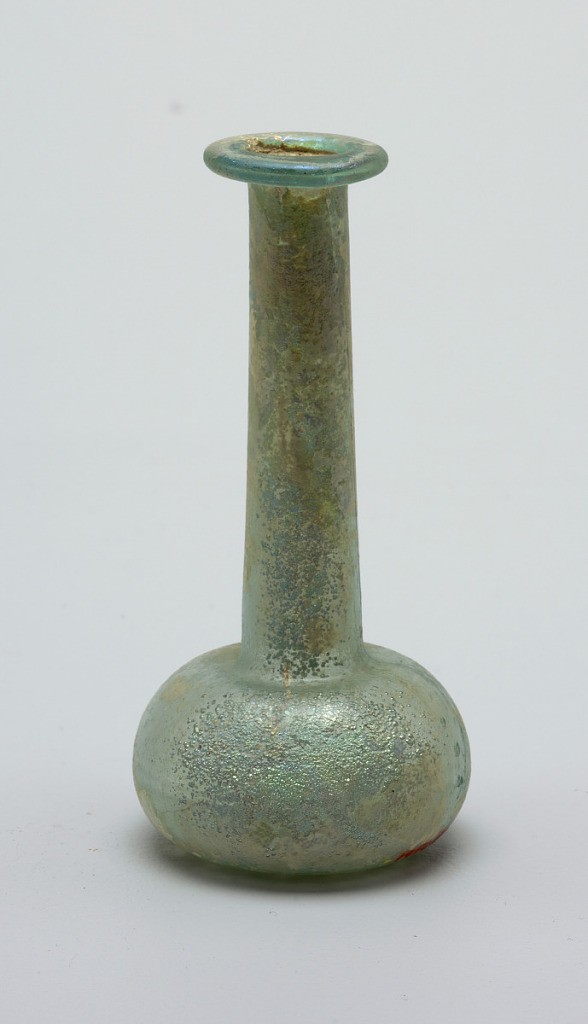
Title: Flask
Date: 1st–3rd century
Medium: Iridized glass
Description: Pale green Roman glass. A squat, bulbous body with tall, straight neck and horizontal rim. Iridescene mainly on interior.